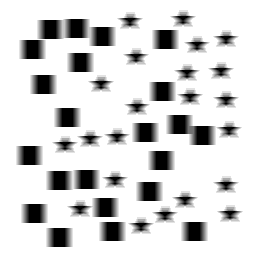
Squares: 22
Triangles: 0
Stars: 22
Total shapes: 44